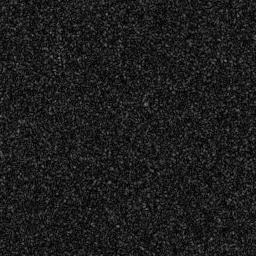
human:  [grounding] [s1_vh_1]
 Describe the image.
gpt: In the satellite image, there is  <ref>1 large ship </ref> <box>[[5, 0, 19, 23, 0]]</box> located at top left.